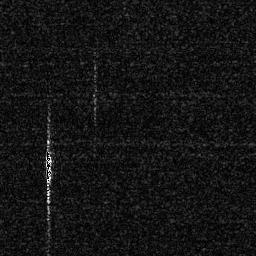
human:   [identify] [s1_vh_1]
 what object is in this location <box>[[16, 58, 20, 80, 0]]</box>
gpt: <ref>1 medium ship at the left</ref>